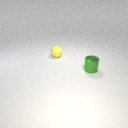
small yellow rubber sphere behind small green metal cylinder